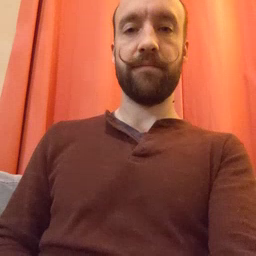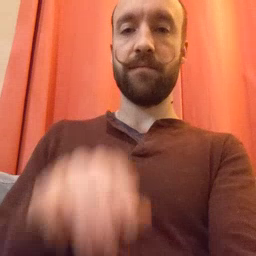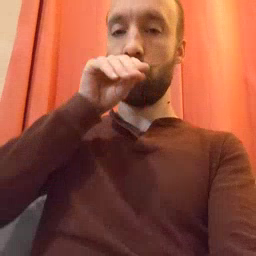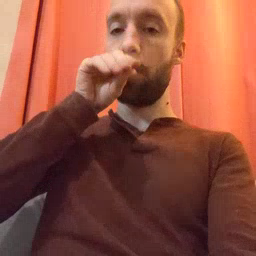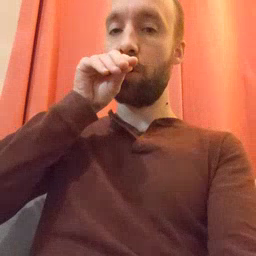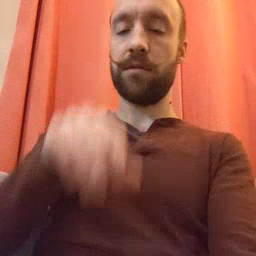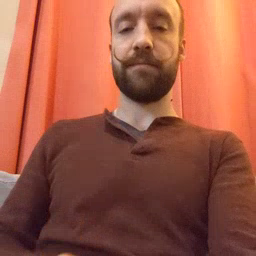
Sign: goose